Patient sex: F
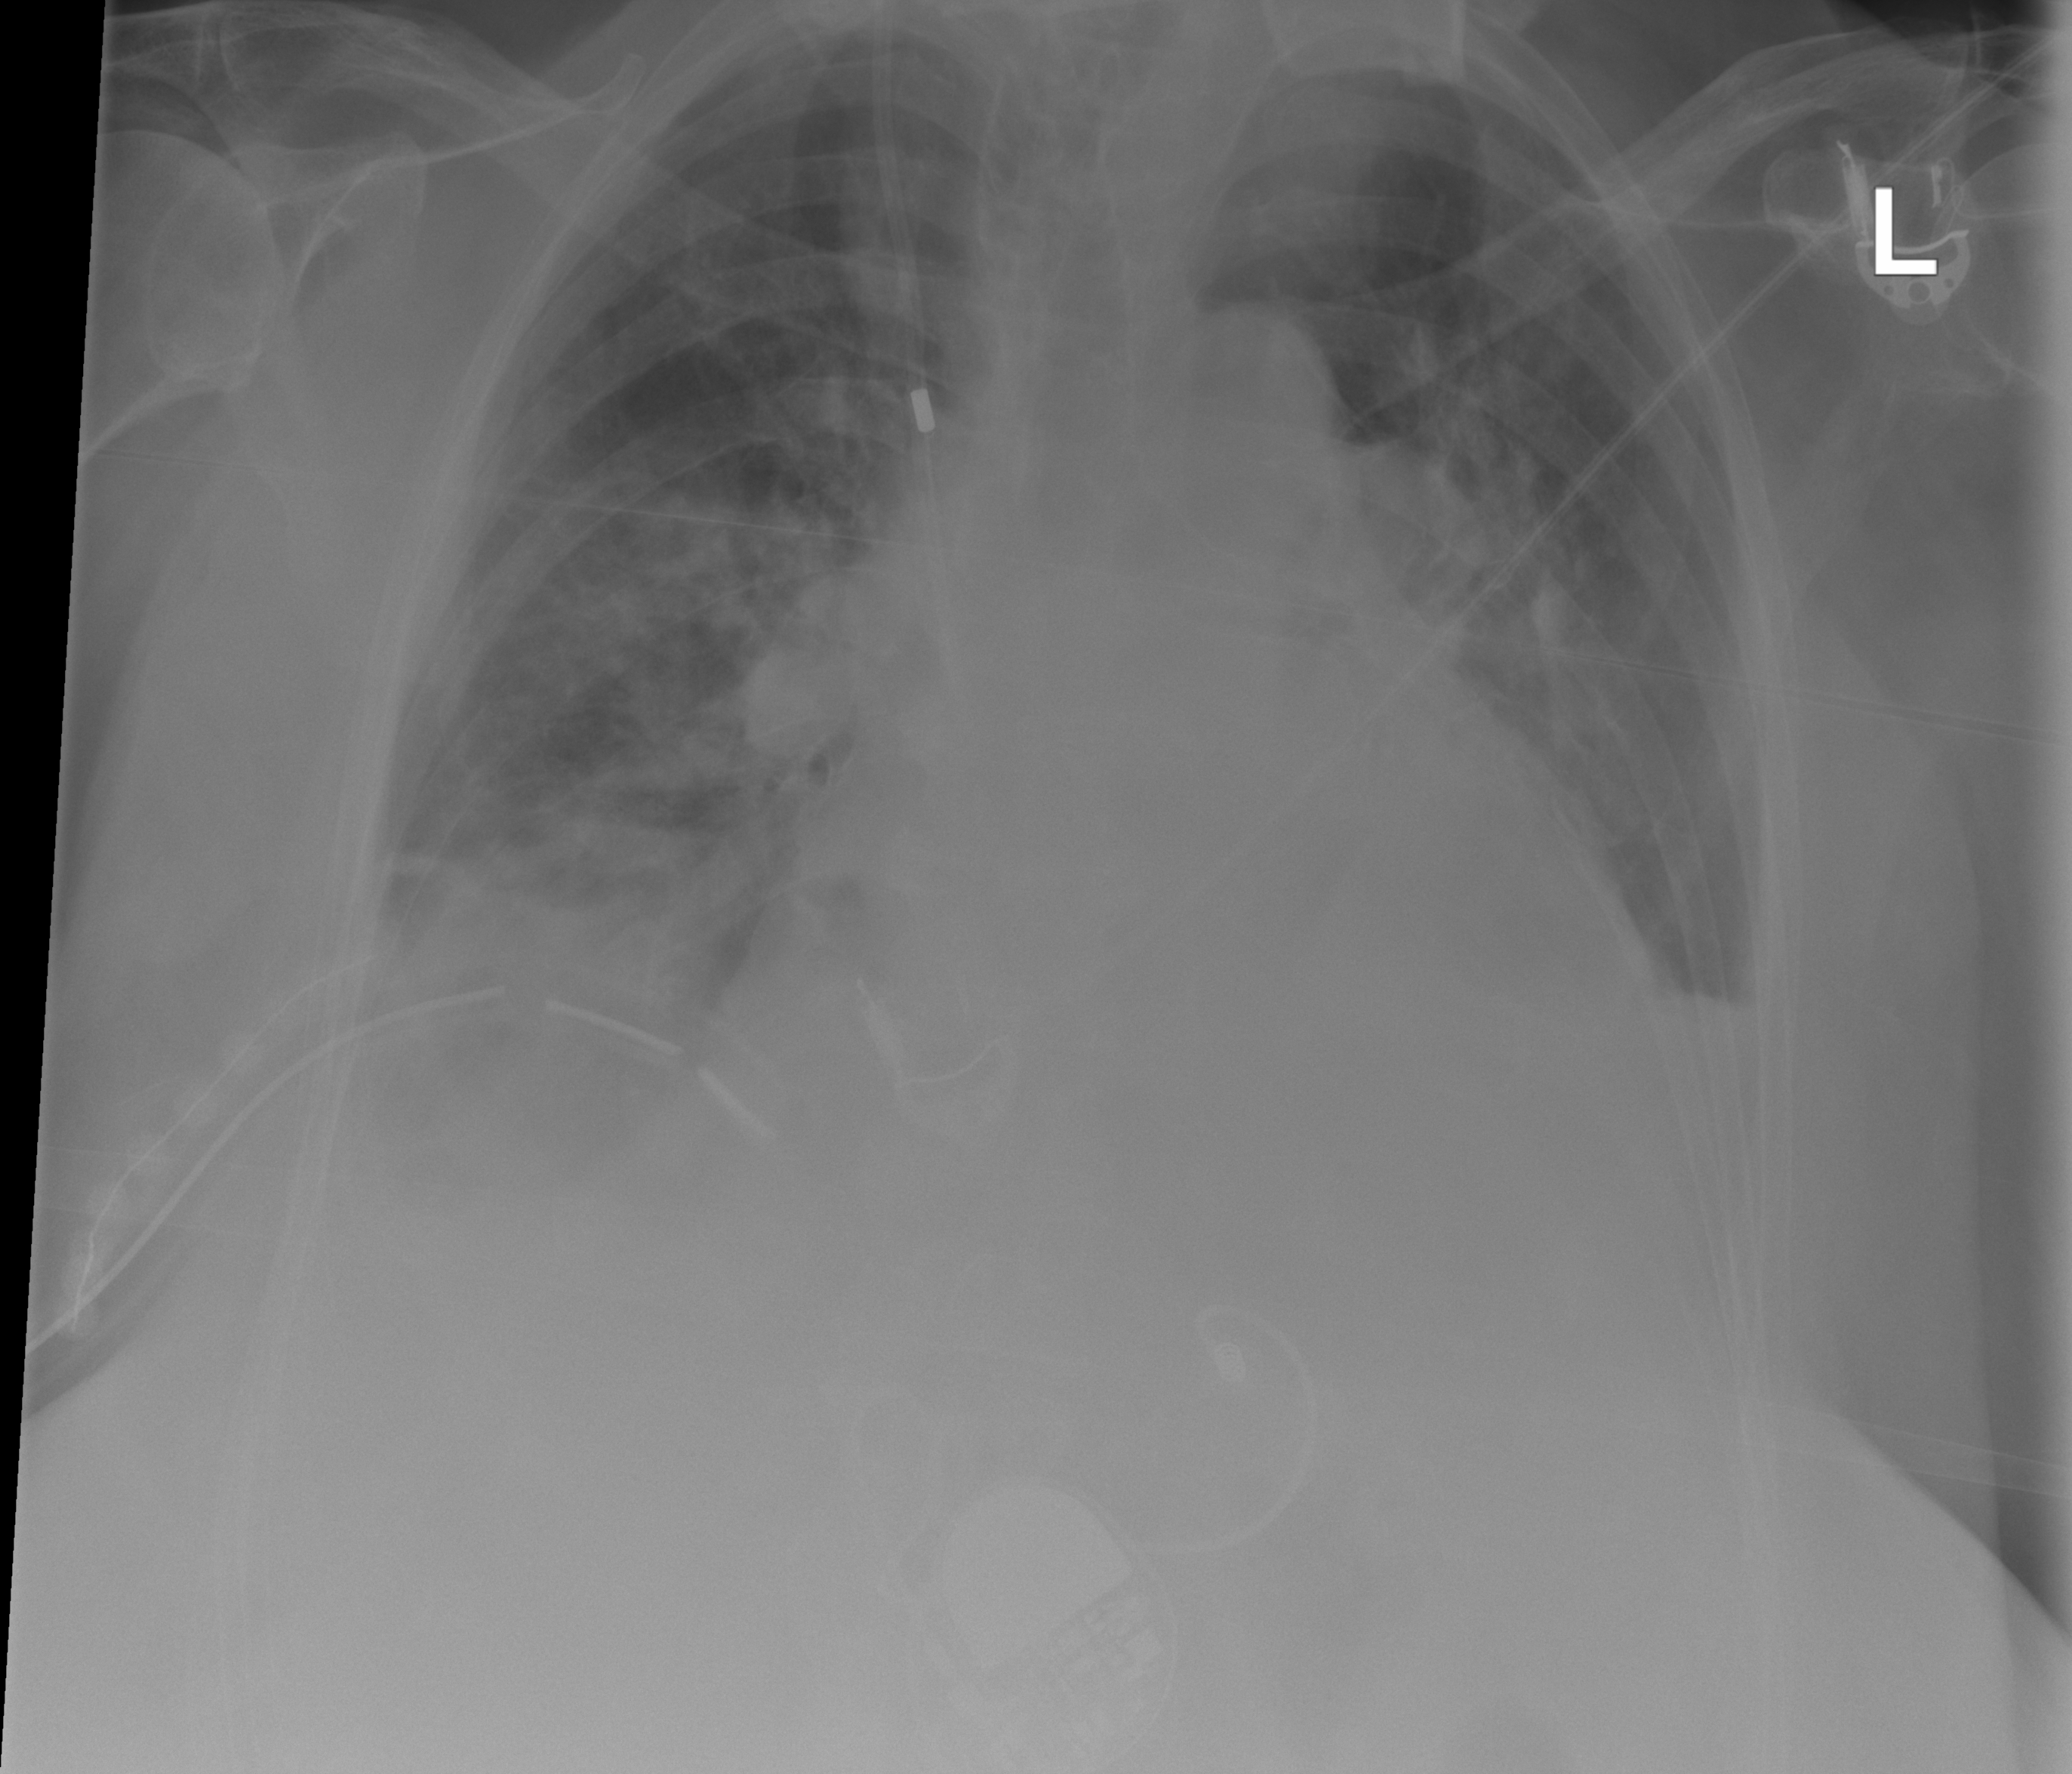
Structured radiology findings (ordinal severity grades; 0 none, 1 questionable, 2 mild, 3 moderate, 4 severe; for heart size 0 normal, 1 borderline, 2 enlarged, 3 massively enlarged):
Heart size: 2
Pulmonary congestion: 2
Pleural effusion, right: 3
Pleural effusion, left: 2
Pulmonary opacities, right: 2
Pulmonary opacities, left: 0
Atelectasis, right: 2
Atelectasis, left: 2